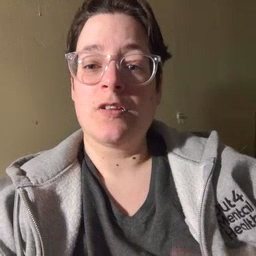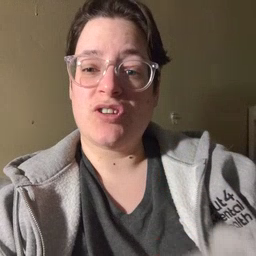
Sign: jacket